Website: bh-photo
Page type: customer-info-address
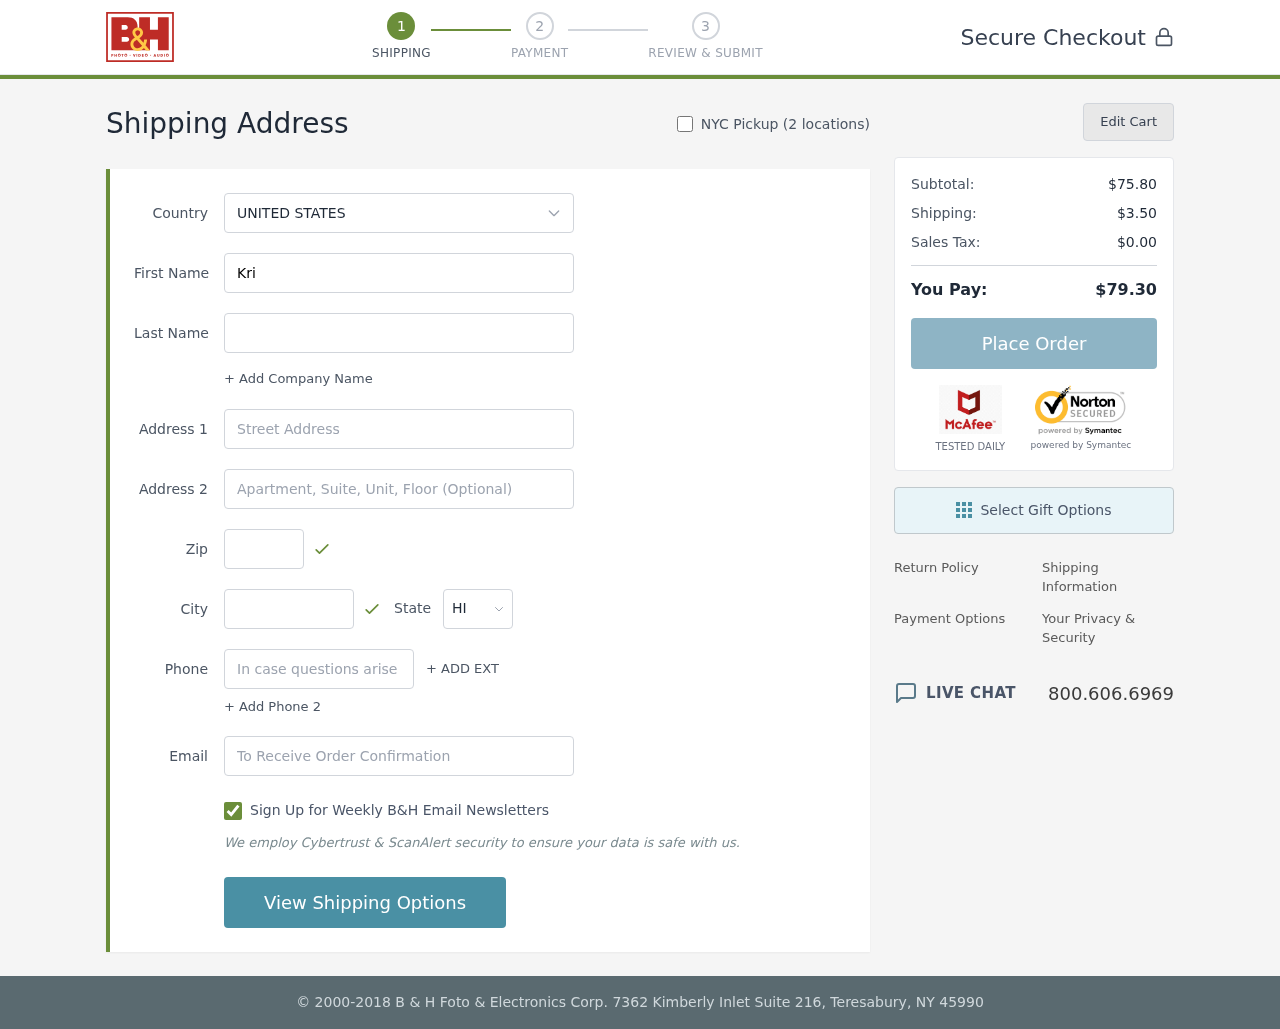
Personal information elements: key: PII_CITY
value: East Katherine
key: PII_COUNTRY
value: United States
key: PII_EMAIL
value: kristinnelson@hotmail.com
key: PII_FIRSTNAME
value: Kristin
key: PII_LASTNAME
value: Nelson
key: PII_PHONE
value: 2589273622
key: PII_POSTCODE
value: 26740
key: PII_STATE_ABBR
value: HI
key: PII_STREET
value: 16607 Martin Estate
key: PII_STREET2
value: Suite 603
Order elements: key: ORDER_SUBTOTAL
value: $75.80
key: ORDER_SHIPPING_COST
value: $3.50
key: ORDER_TAX
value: $0.00
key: ORDER_TOTAL
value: $79.30